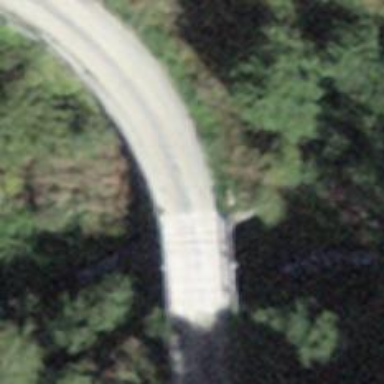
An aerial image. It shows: Unclassified road with bridge. The track type on the bridge is grade 2.